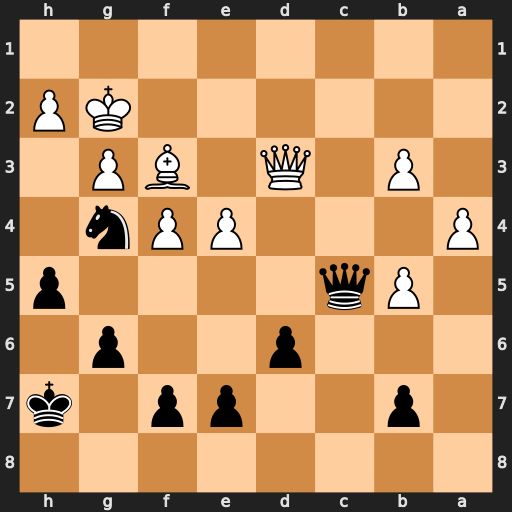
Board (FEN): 8/1p2pp1k/3p2p1/1Pq4p/P3PPn1/1P1Q1BP1/6KP/8
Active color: b
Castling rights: -
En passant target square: -
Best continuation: Qf2+ Kh3 Qxh2#